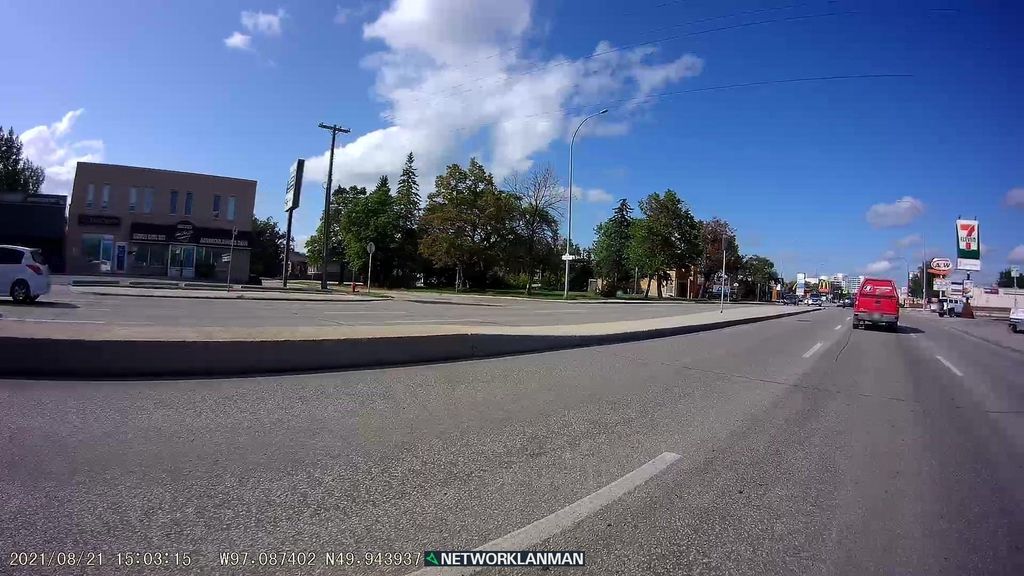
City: winnipeg